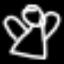
Label: angel